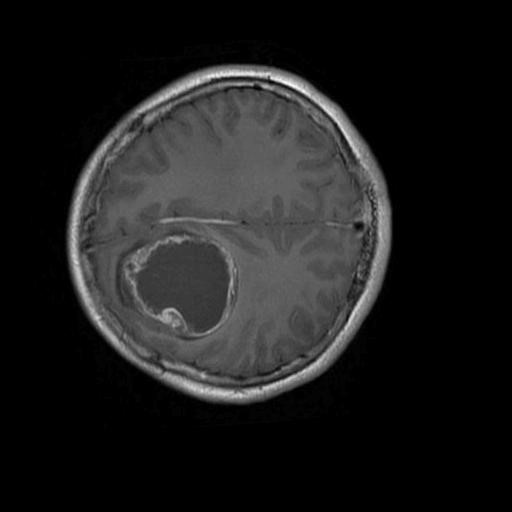
Label: brain_glioma